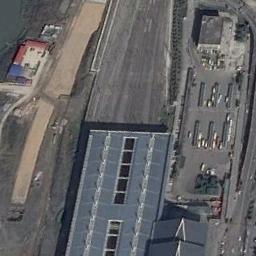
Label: railway_station